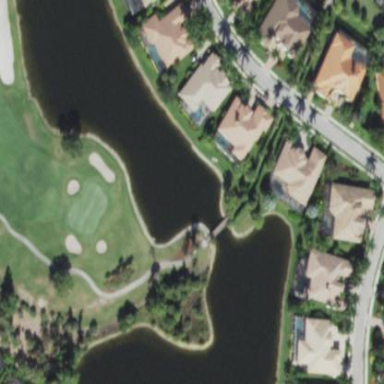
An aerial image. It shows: Water hazard on golf course.